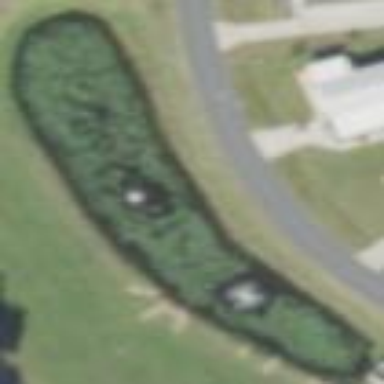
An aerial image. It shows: Pond serving as water hazard on golf course. It is natural feature of the landscape.